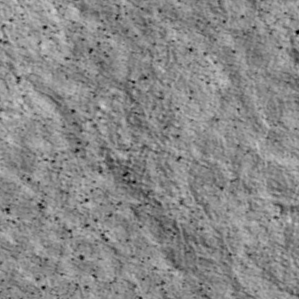
Label: non_frost